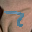
Label: 7